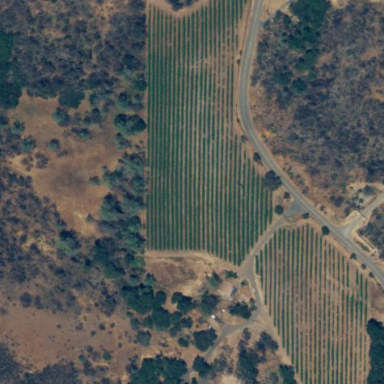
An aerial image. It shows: Vineyard with wine grapes as the main crop.